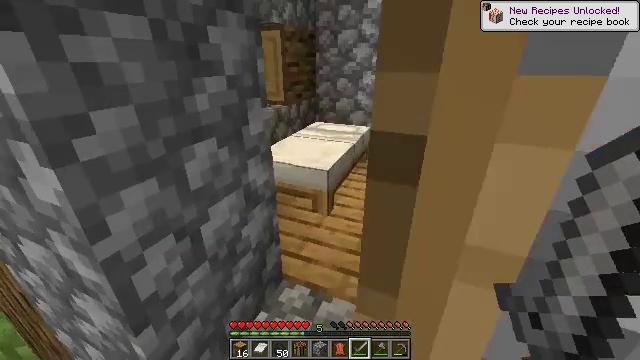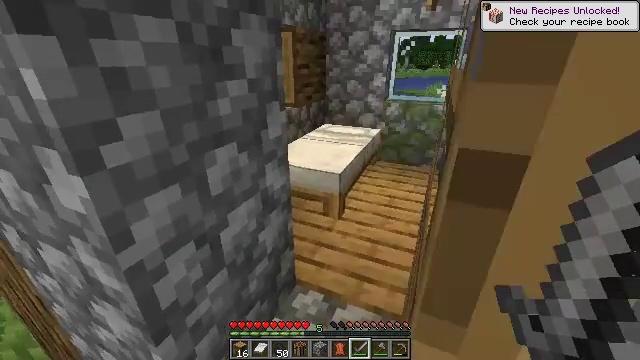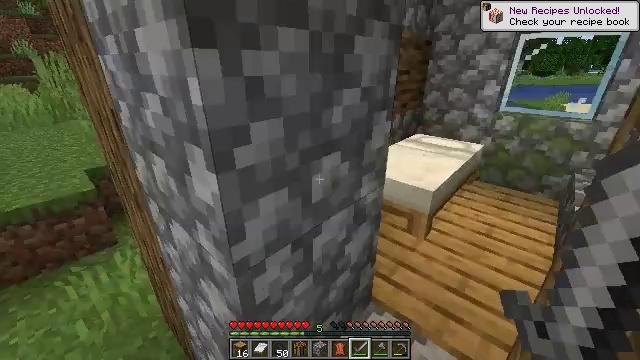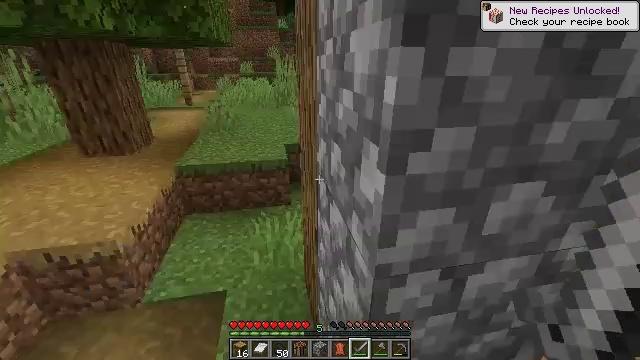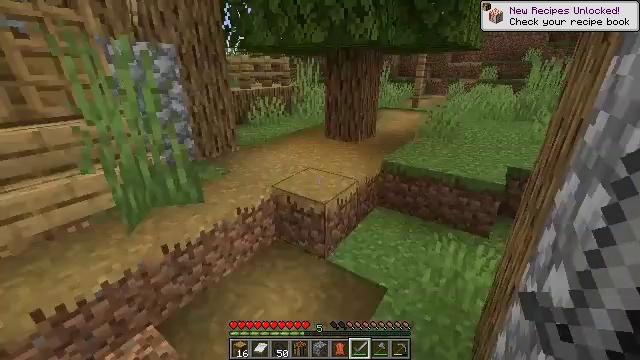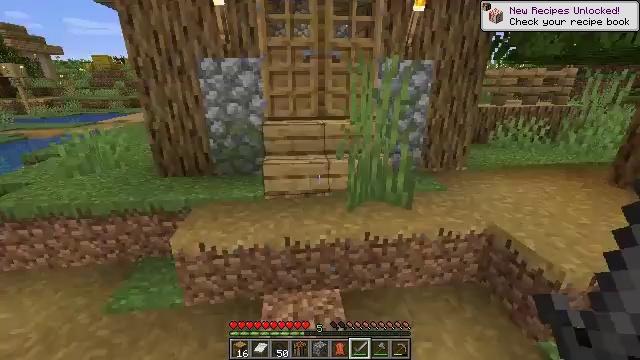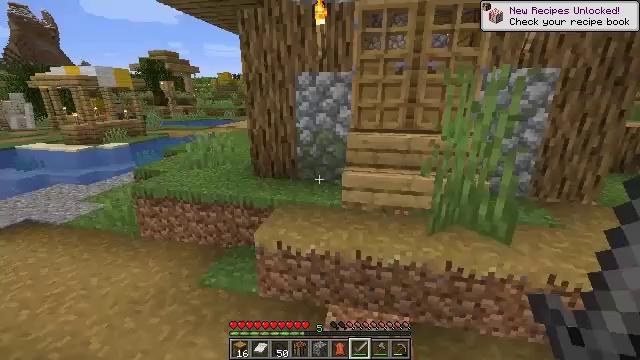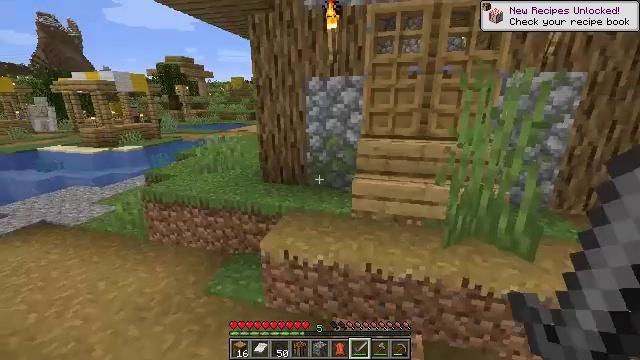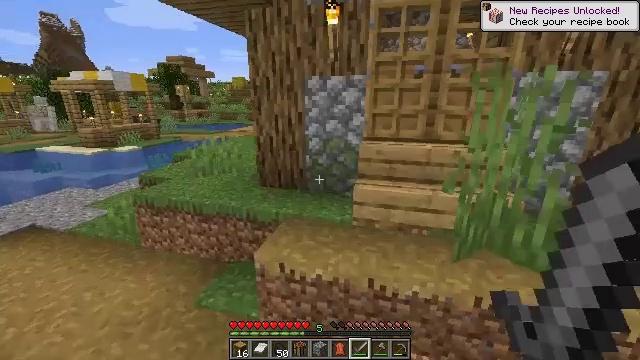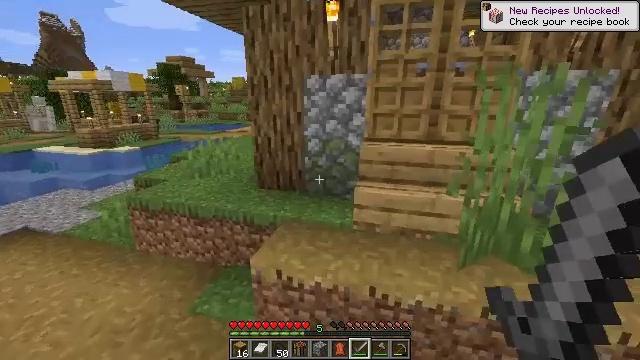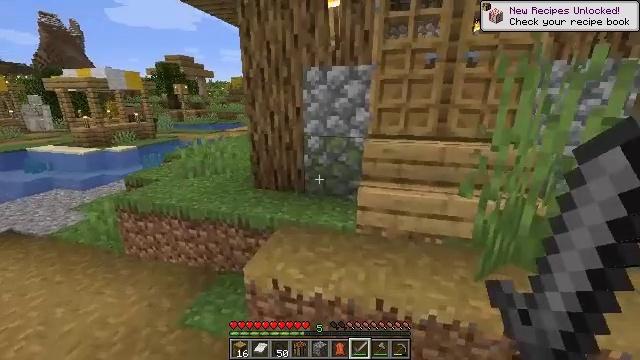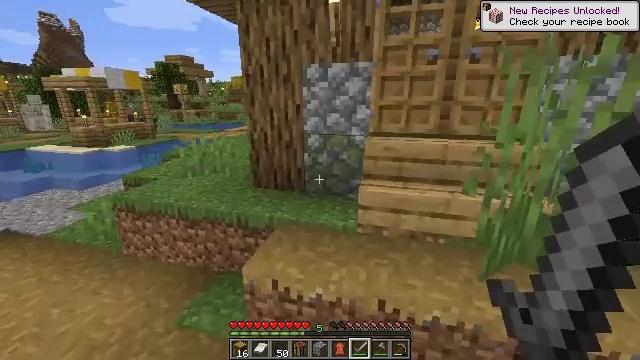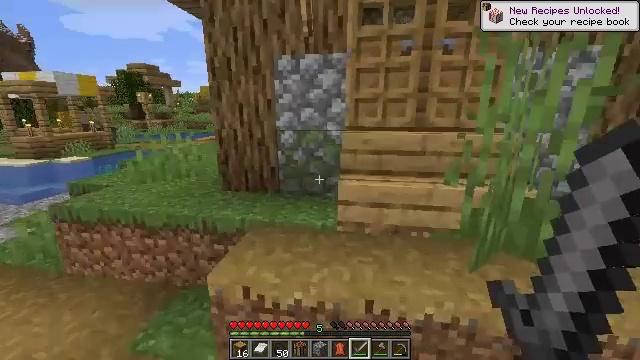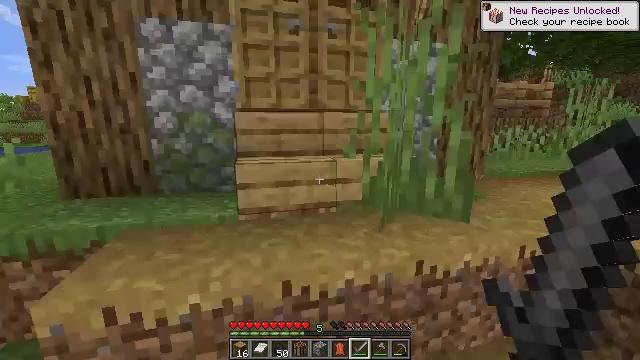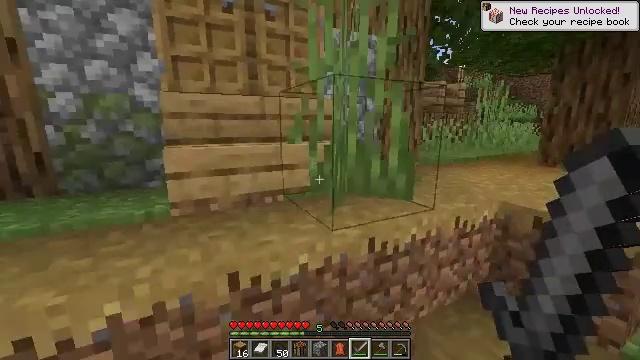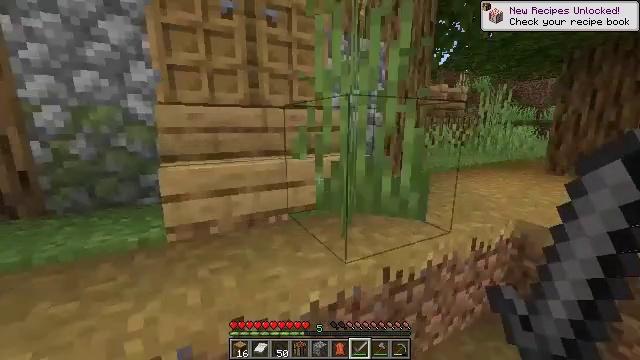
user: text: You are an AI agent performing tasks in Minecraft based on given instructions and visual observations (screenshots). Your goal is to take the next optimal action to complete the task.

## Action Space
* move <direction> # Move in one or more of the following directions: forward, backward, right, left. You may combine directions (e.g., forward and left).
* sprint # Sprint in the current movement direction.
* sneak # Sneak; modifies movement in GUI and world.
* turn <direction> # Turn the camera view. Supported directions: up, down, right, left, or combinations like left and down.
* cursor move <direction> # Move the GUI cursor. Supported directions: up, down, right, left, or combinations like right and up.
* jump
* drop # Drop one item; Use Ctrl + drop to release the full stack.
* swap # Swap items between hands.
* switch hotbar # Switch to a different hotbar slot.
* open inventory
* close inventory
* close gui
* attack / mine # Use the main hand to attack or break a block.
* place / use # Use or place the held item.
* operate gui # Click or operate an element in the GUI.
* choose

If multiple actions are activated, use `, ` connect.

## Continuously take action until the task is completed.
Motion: motion action
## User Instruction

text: Reclaim the smoker from the setup.
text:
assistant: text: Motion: move forward, turn left
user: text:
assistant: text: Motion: move forward, turn left
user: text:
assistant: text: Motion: turn left
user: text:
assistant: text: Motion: turn left
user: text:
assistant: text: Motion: turn left and up
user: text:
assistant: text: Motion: move forward, turn left and up
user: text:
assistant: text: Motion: move forward, turn left
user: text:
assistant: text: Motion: move forward
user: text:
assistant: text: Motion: move forward
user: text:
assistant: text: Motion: move forward
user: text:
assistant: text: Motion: move forward
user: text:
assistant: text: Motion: move forward, turn right and up
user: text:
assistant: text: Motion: move forward, turn right and up
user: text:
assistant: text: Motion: move forward, turn right, jump
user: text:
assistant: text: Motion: move forward, jump
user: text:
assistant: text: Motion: move forward, jump
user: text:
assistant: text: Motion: move forward, jump
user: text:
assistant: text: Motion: move forward, jump
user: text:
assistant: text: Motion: move forward and move right, turn left, jump
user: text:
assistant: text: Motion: move forward and move right, turn left
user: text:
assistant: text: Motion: move forward and move right, turn left
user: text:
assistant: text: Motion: move forward
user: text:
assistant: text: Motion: move forward
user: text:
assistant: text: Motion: move forward
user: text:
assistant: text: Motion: move forward, turn up
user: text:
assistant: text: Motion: move forward, turn left and up
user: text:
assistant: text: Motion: move forward
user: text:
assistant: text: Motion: use / place
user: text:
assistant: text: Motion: use / place
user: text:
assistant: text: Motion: use / place